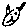
Label: cat